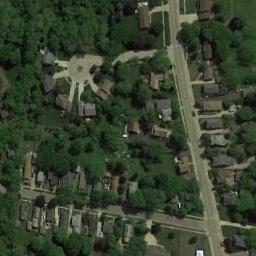
Label: residential